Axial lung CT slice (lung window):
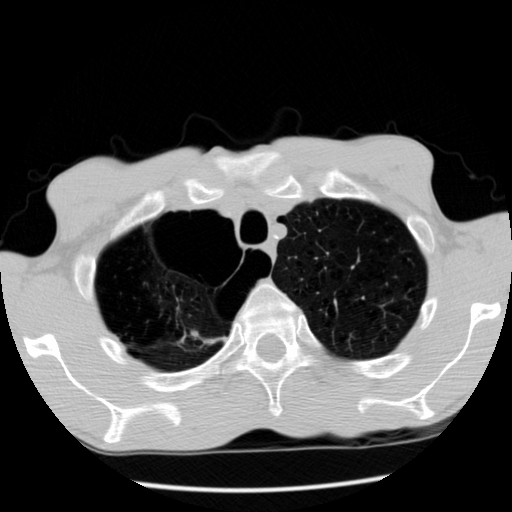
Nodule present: no